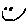
Label: smiley face